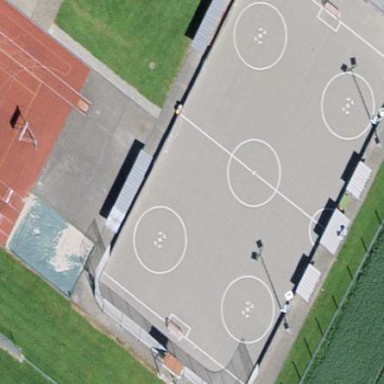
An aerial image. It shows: Hockey pitch for leisure sports activities.